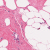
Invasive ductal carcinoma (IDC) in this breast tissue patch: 0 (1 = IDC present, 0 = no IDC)